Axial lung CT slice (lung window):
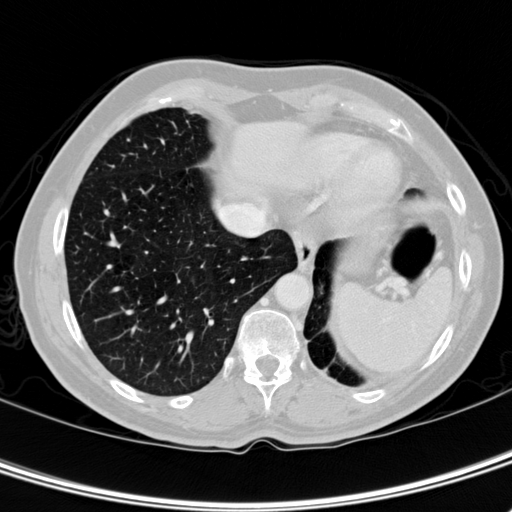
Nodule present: no